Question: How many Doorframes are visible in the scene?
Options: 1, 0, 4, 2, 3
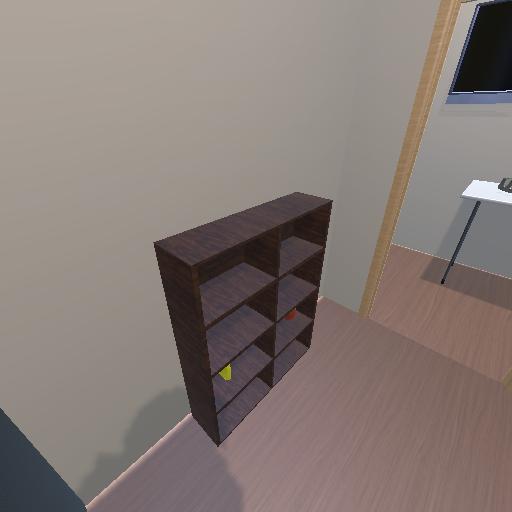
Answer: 1